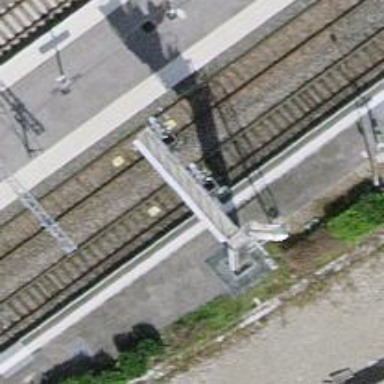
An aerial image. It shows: Railway signal.